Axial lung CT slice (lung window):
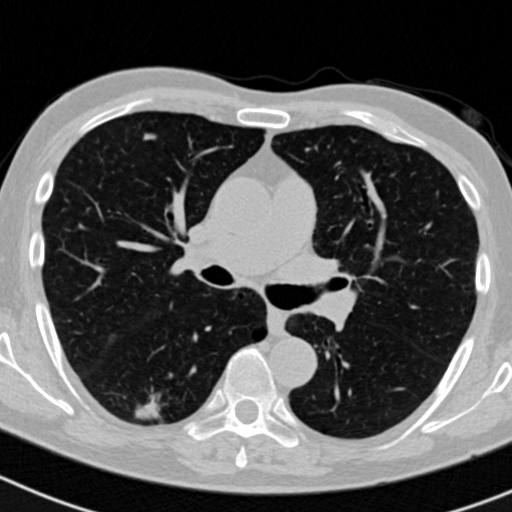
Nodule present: yes
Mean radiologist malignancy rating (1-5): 4.333